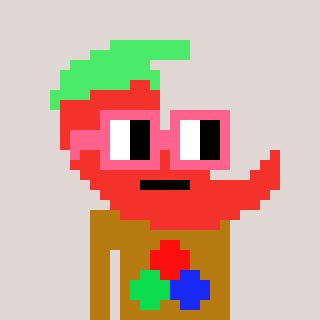
a pixel art character with square pink glasses, a chilli-shaped head and a gold-colored body on a warm background